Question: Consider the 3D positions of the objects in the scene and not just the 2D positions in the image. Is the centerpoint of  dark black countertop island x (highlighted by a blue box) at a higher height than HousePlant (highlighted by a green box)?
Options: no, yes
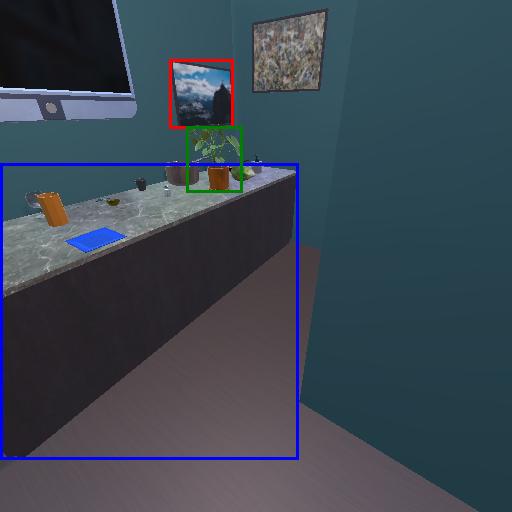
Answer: no